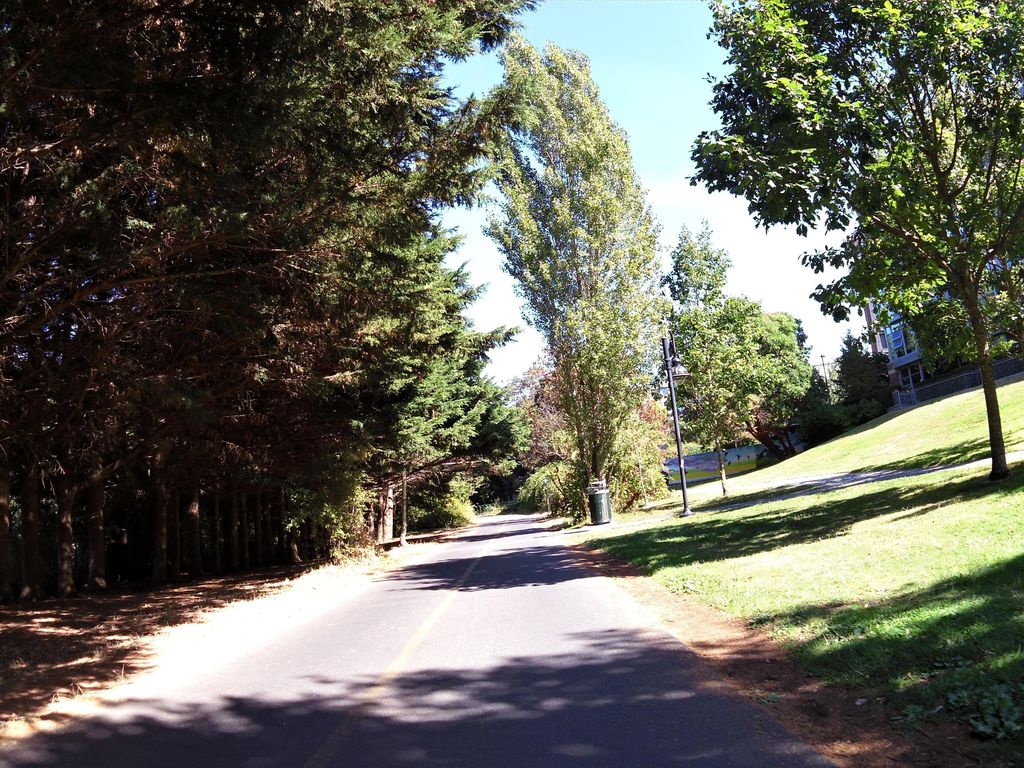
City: victoria